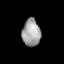
Tissue: lung
Cell type: Epithelial cells
Senescence score: 0.2428
Nuclear area (px): 483
Mean DAPI intensity: 161.932